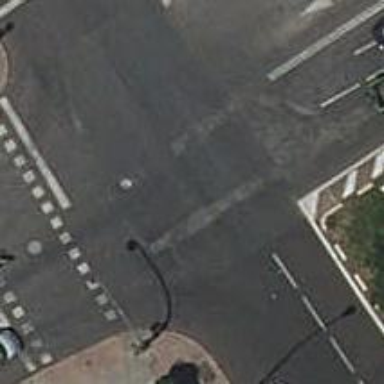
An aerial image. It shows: Road with traffic signals.